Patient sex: F
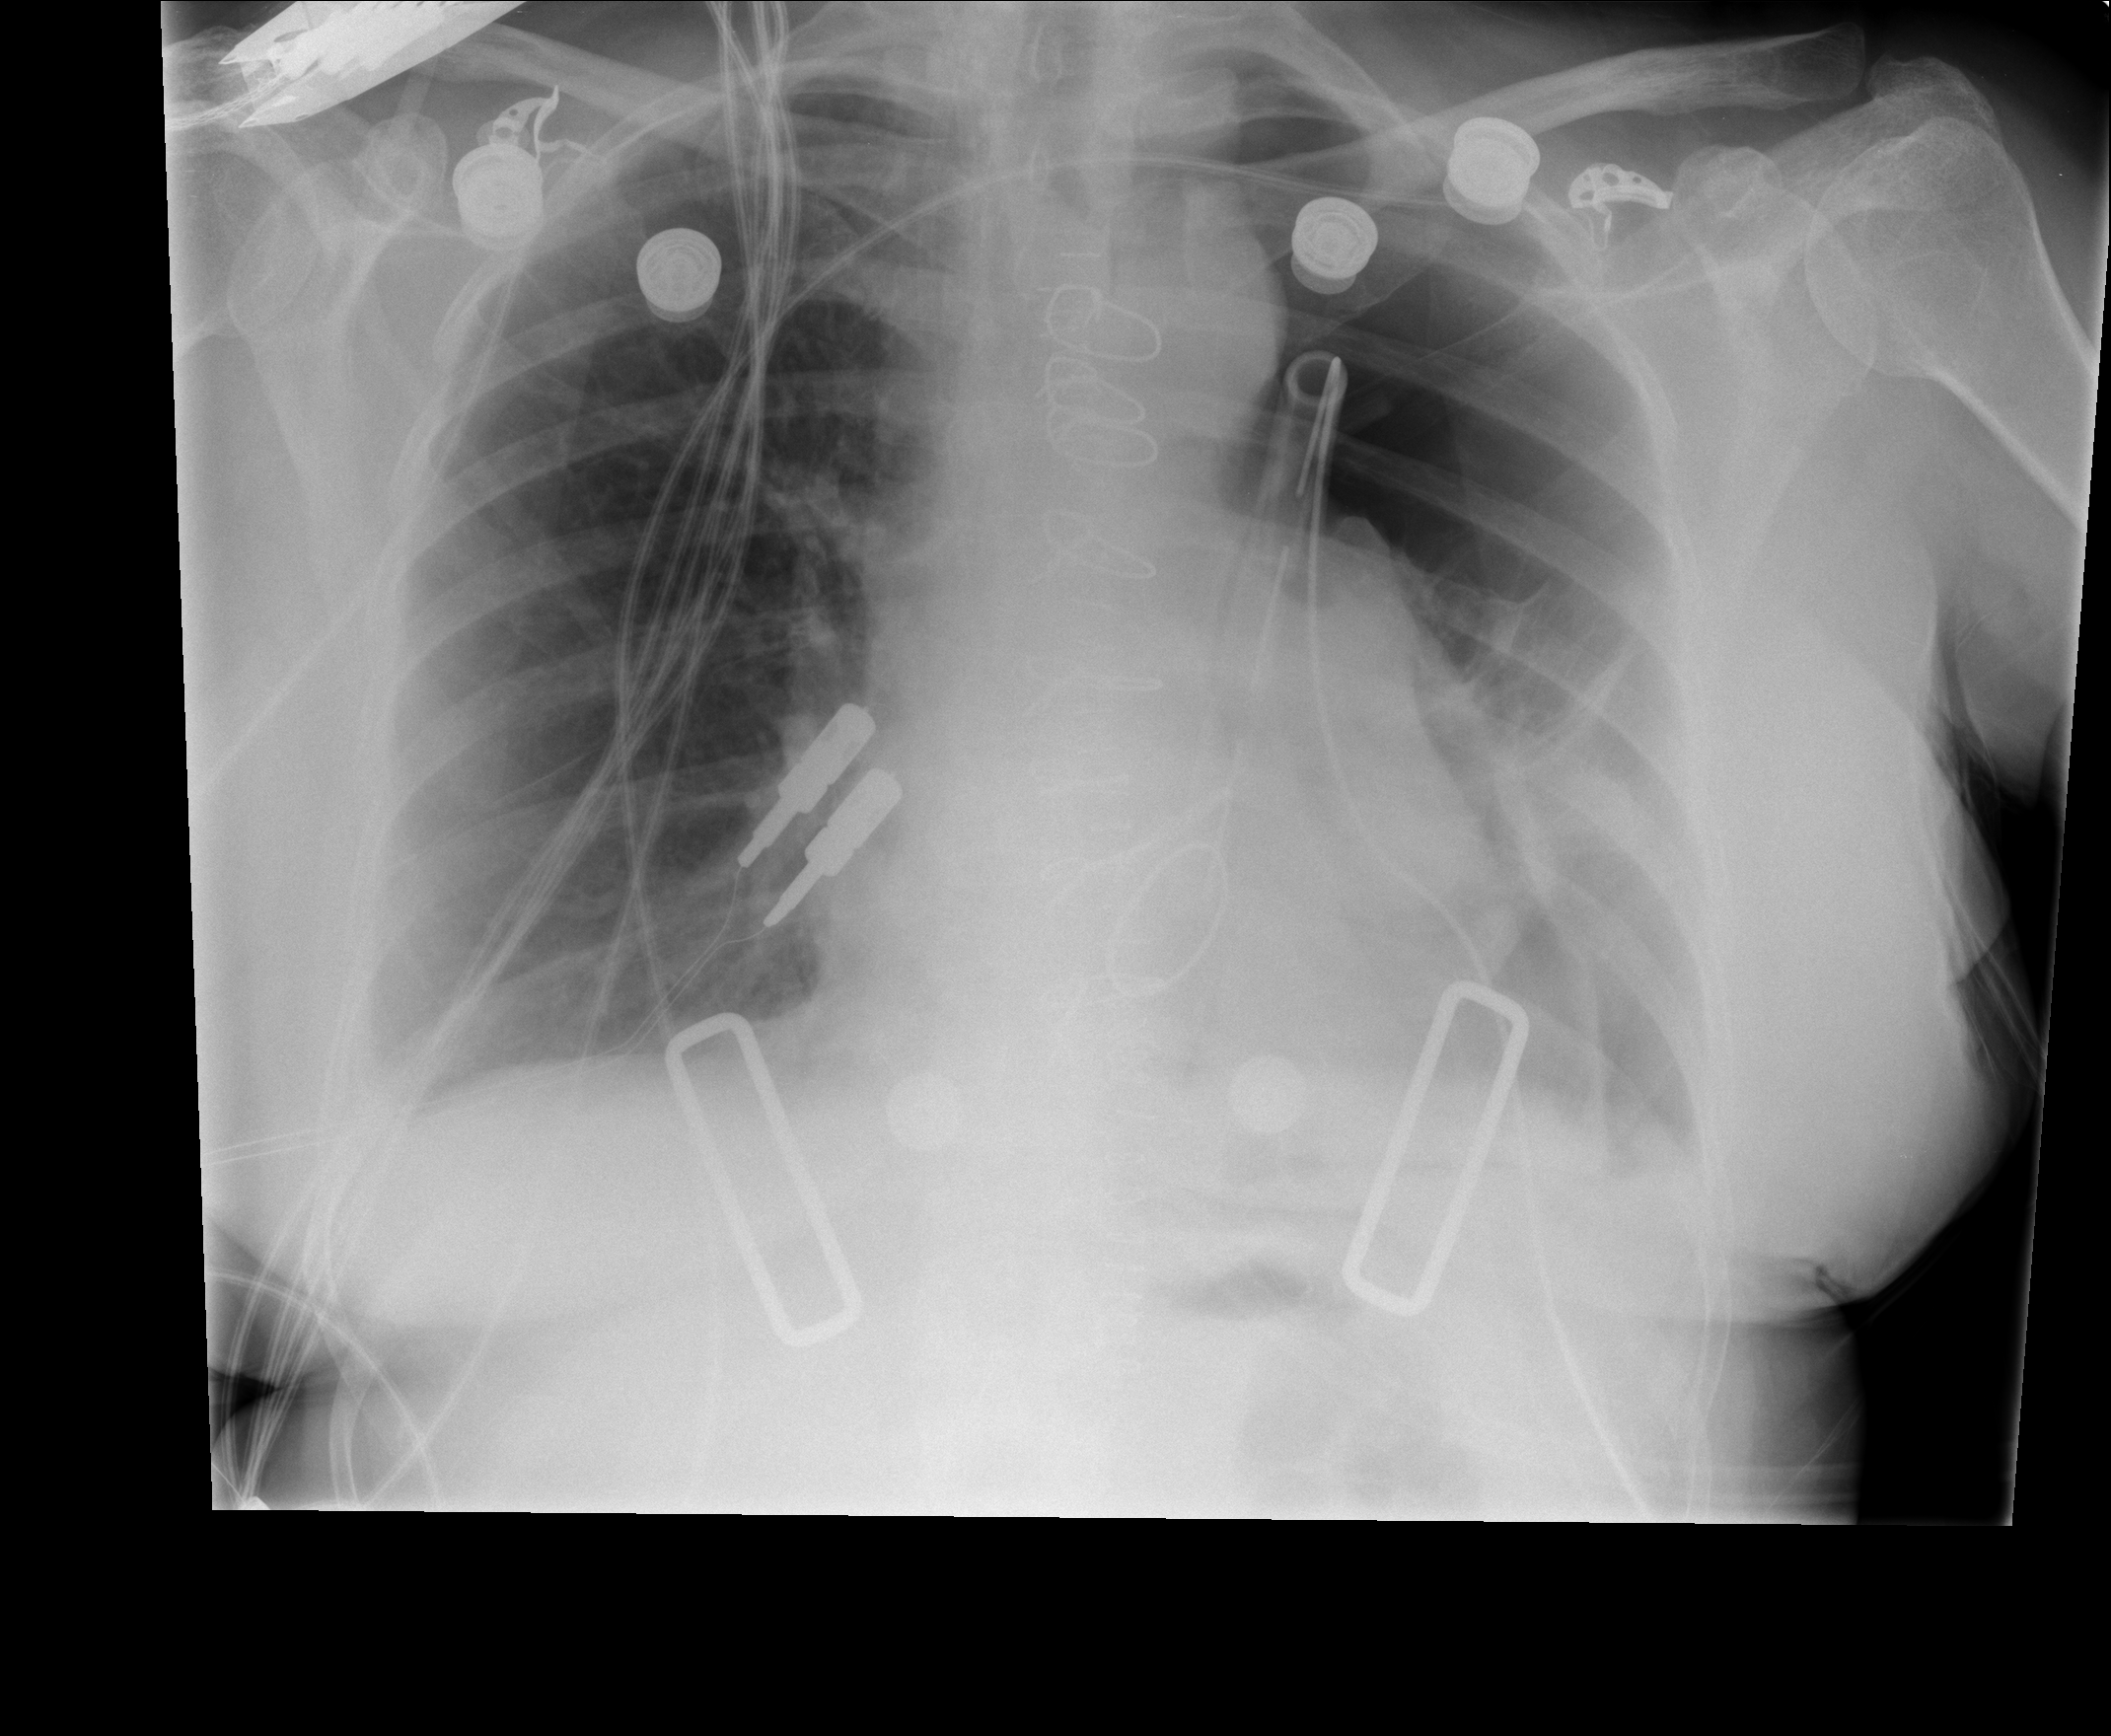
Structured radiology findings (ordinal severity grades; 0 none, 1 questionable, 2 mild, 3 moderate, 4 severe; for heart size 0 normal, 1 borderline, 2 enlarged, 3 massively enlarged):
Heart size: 2
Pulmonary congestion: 0
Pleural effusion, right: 2
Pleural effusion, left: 2
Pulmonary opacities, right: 0
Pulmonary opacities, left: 2
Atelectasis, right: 2
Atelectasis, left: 2